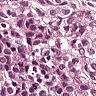
Metastatic tissue present: yes